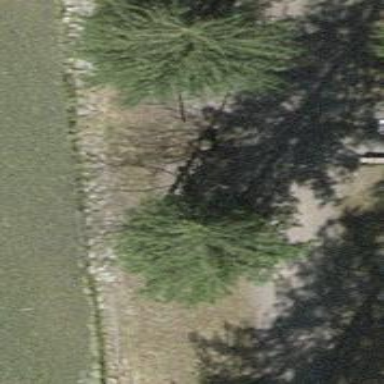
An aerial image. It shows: Brown bench.